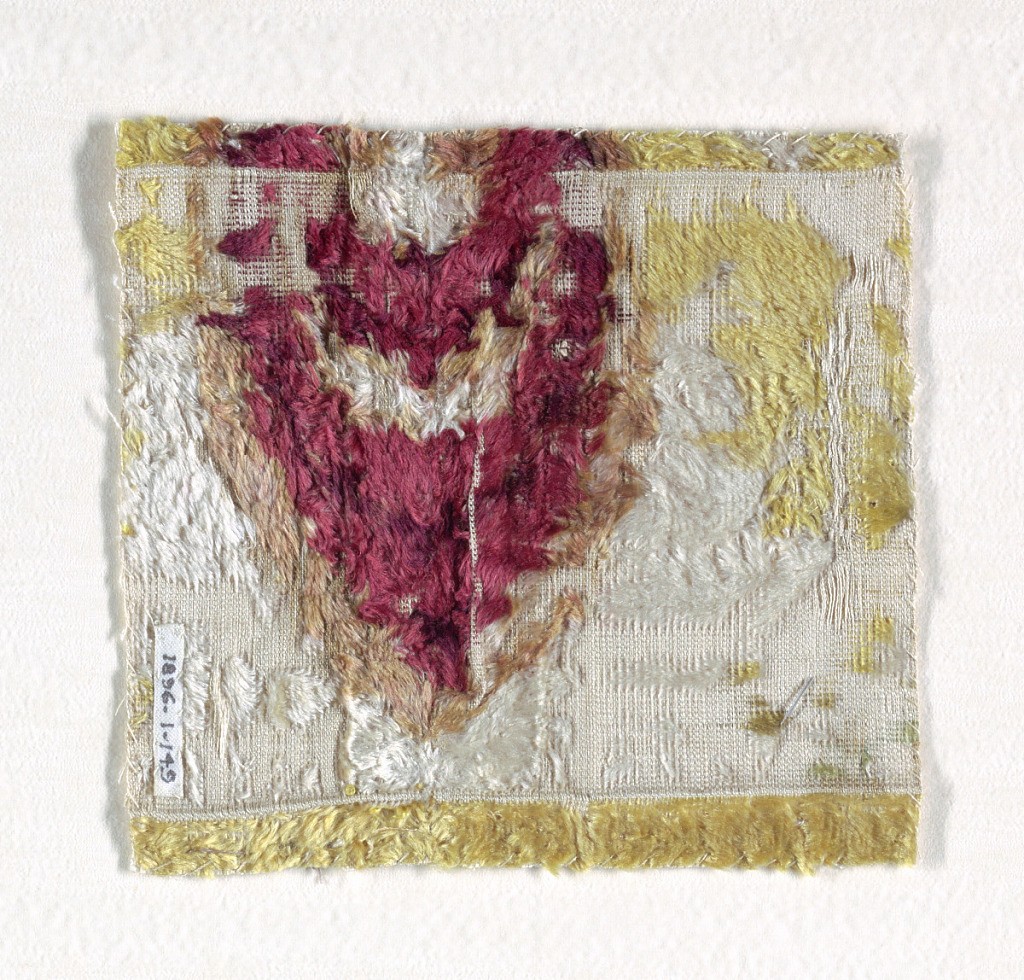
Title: Fragment
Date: possibly 17th century
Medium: silk Technique: dyed and cut supplementary warp pile (velvet) in a twill weave foundation
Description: Incomplete design of foliage and flowers in blue, yellow, green, brown, and red.